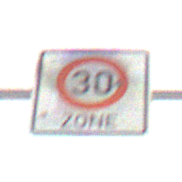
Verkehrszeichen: BeginnZone30
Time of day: MorningAfternoon
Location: Outdoor (Nature)
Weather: Overcast
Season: Winter
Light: Natural